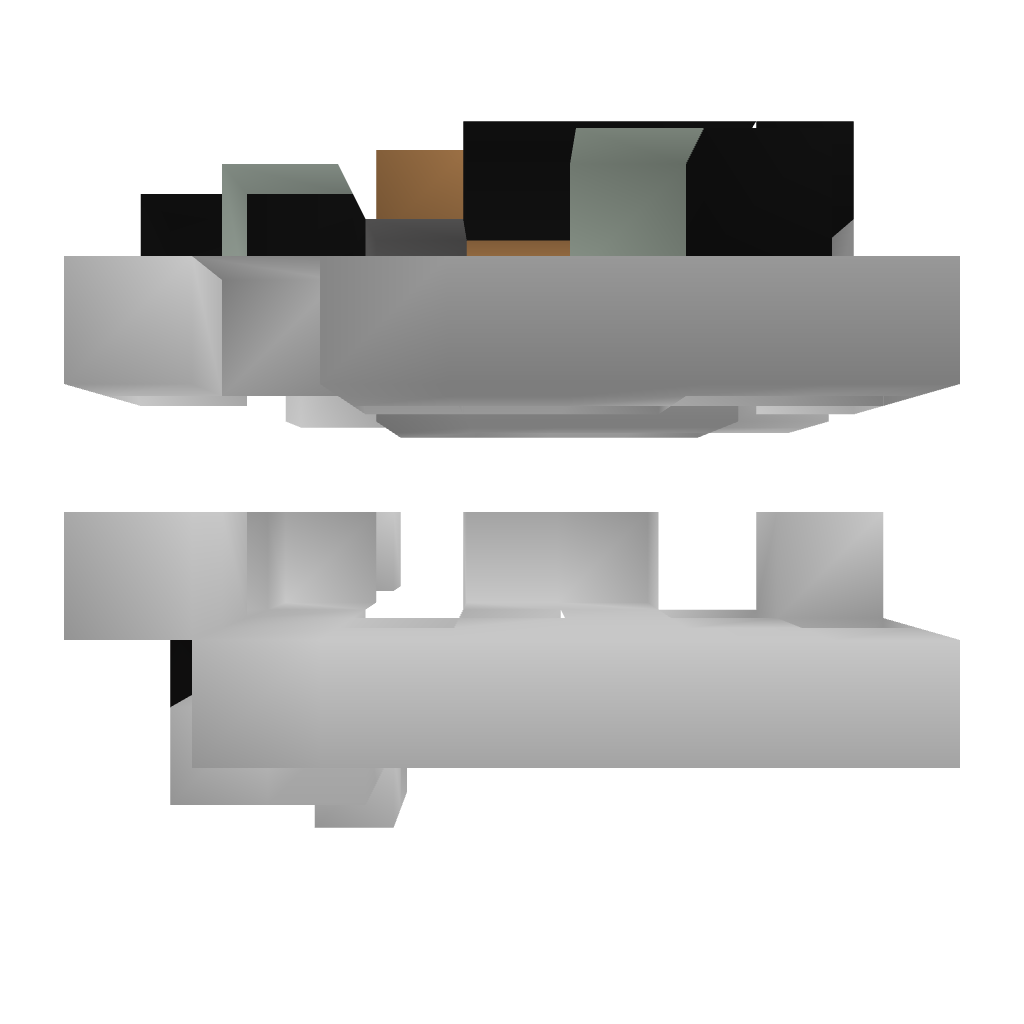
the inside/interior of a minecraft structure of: Chicken Farm+Cooker #2